Interaction volume radius: 10 \u00c5
Interaction volume height: 25 \u00c5
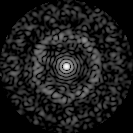
Disorder parameter: 0.8231